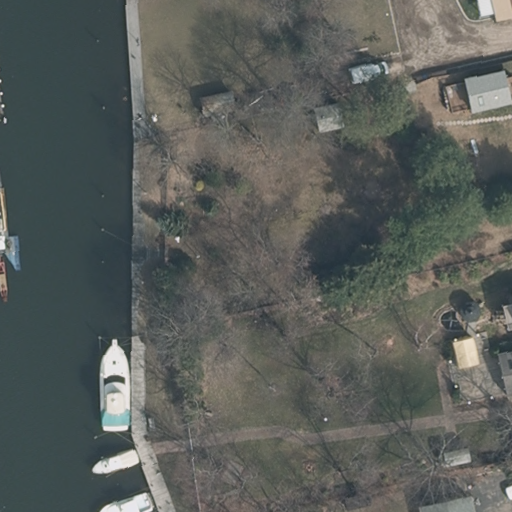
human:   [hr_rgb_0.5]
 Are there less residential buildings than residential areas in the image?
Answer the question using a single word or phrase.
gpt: no

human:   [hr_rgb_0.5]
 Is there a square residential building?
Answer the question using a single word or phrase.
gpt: no

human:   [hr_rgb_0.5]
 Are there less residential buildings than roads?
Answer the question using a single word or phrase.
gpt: no

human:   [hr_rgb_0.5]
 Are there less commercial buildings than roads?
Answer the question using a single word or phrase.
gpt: no

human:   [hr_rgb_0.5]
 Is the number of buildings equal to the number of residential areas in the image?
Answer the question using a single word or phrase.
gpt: no

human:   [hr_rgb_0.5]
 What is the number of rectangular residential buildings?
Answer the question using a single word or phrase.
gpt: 2

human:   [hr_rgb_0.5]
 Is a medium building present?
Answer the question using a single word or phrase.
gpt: no

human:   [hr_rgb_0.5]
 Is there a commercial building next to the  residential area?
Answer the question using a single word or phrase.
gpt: no

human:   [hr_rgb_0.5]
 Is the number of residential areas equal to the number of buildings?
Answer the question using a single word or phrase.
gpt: no

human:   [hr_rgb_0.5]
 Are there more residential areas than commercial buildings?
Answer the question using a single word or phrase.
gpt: yes

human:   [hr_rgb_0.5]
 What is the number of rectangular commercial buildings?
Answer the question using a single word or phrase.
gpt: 0

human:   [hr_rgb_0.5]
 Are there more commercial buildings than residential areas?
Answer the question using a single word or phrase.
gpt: no

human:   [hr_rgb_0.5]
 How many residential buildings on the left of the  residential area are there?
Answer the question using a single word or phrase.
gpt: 3

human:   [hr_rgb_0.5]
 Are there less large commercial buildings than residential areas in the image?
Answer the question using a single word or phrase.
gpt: yes

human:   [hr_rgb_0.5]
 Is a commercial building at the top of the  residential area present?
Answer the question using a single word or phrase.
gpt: no

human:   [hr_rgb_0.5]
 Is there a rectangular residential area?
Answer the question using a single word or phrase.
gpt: yes

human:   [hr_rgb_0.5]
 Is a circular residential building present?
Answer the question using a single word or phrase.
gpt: no

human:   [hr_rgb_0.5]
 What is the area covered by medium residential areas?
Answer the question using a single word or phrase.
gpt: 0m2

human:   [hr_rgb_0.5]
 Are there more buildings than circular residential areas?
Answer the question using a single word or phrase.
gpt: yes

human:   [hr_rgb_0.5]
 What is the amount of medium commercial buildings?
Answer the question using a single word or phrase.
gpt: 0

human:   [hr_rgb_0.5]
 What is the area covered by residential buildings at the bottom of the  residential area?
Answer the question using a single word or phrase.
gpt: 0m2

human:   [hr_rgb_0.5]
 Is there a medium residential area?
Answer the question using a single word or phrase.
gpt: no

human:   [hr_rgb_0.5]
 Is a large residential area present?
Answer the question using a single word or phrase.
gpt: yes

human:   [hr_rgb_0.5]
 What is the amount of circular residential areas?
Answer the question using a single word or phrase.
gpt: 0

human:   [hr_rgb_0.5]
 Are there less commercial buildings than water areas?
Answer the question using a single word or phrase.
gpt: no

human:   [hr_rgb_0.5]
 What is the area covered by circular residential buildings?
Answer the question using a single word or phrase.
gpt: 0m2

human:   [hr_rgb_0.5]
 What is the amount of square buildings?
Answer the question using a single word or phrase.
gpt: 0

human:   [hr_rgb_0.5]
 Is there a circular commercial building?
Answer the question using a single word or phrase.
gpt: no

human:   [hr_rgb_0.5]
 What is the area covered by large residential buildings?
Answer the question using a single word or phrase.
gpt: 0m2

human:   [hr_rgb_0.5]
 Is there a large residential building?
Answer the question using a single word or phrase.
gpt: no

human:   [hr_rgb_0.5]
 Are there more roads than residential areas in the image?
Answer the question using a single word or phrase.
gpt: no

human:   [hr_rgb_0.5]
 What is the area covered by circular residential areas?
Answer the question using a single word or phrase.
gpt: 0m2

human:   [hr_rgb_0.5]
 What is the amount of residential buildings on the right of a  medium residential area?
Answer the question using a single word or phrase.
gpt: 0

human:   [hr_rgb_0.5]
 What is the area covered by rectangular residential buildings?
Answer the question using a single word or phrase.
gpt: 51m2

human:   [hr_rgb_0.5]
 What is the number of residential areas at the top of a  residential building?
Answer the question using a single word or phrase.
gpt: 0

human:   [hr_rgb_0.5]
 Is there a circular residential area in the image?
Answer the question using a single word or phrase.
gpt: no